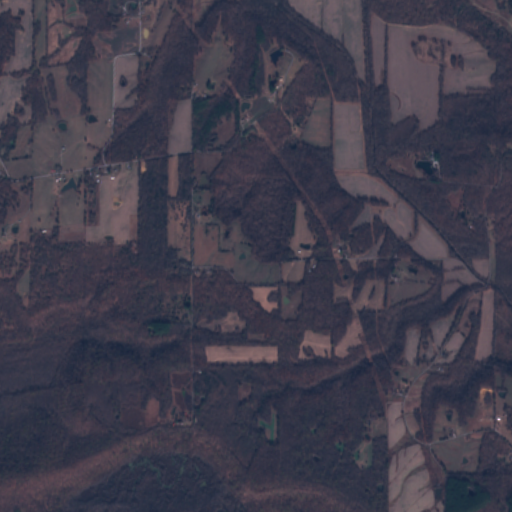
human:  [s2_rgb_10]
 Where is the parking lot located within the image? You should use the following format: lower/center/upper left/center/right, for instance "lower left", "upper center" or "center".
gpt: The parking lot is located in the lower center of the image.
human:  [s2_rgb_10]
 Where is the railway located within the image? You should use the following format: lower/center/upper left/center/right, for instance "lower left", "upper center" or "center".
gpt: The railway is located in the lower of the image.
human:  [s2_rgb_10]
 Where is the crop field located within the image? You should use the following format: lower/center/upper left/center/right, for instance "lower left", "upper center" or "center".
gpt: There is no crop field in the image.